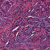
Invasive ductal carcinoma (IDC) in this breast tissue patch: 1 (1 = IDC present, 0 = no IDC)